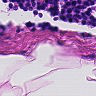
Metastatic tissue present: no